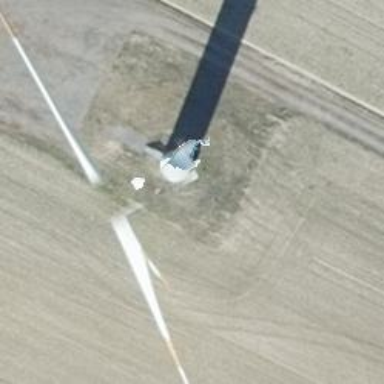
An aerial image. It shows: Wind power generator with horizontal axis wind turbine manufactured by Vestas.